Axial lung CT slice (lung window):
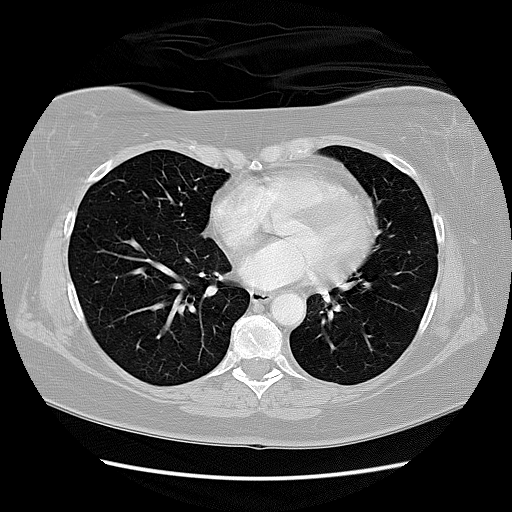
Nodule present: no